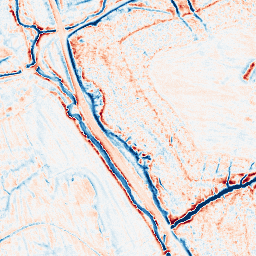
Category: edge_preserving
Decomposition family: anisotropic_diffusion
Decomposition parameters: iterations: 20
kappa: 10
gamma: 0.15
Upsampling method: quintic
Upsampling parameters: scale: 4
Upsampling scale: 4